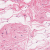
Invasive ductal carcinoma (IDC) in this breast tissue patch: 0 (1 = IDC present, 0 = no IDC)